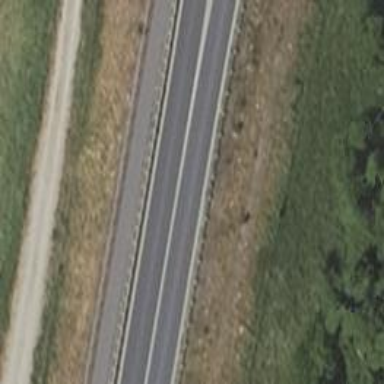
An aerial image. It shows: Secondary road with asphalt surface.